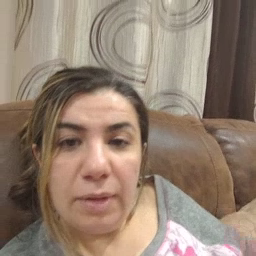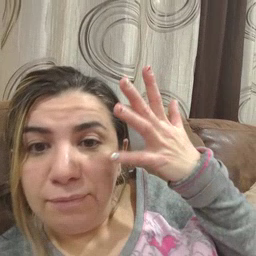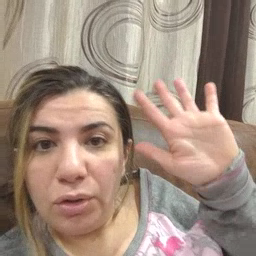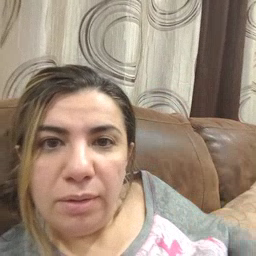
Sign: finish